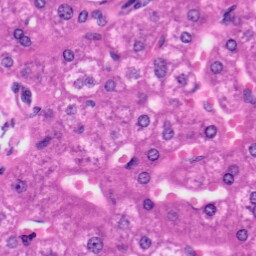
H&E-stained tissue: Liver